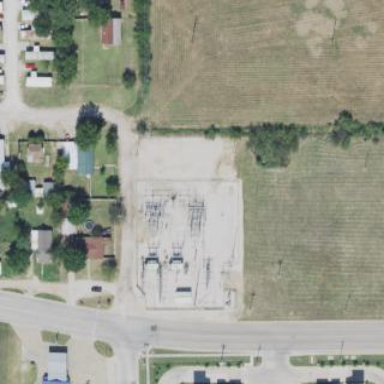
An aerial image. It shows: Power substation.